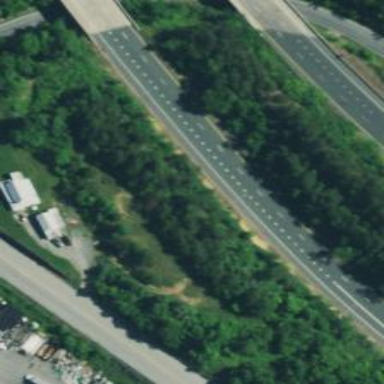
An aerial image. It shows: Motorway junction.